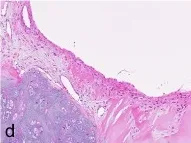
Images of an extra-articular tenosynovial chondromatosis of the index finger in a 65-year-old female (the same patient in Fig. (1)). Resected specimens of extraosseous (top) and intraosseous (bottom) origin (e).
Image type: pathology (h&e)